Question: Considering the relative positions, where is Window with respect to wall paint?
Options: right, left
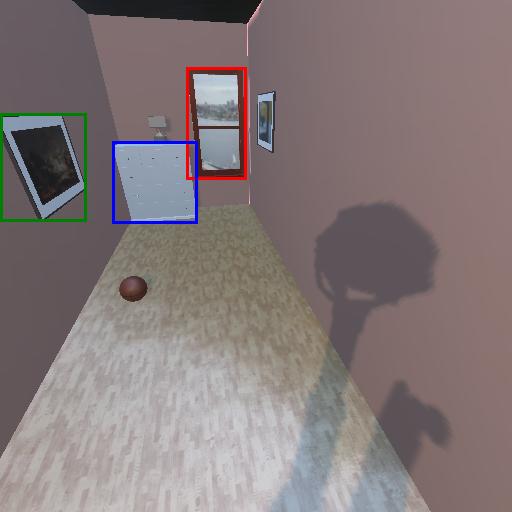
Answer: right